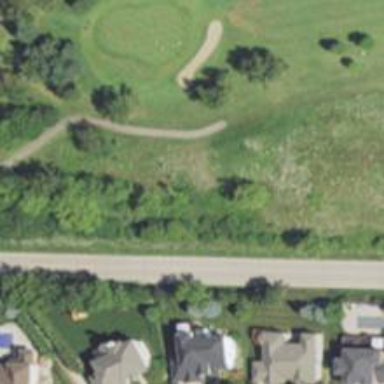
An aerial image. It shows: Well-maintained footway resembling grade1 track. It is path in golf course.